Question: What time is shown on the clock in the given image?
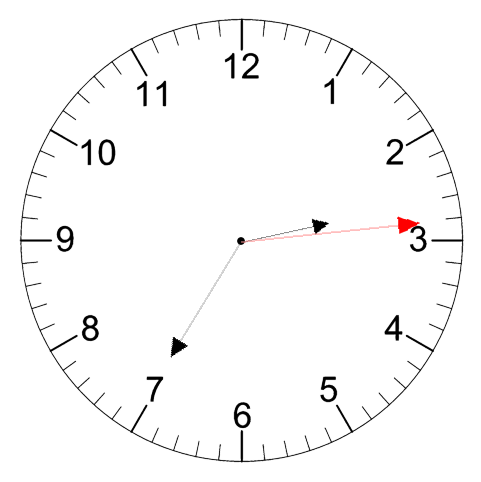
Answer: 02:35:14